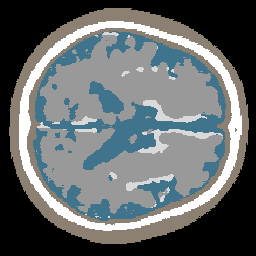
Label: no_lesion